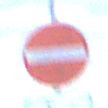
Verkehrszeichen: VerbotDerEinfahrt
Zusatzzeichen unten: EinspurigeFahrzeugeFrei2
Umgebung: Outdoor, Beach
Tageszeit: SunriseSunset
Wetter: PartlyCloudy
Licht: Natural
Jahreszeit: NotSpecified
Kontrast: MediumContrast